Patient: sex M, age 42
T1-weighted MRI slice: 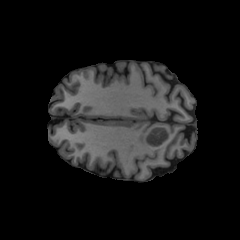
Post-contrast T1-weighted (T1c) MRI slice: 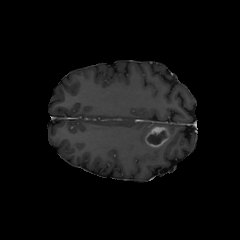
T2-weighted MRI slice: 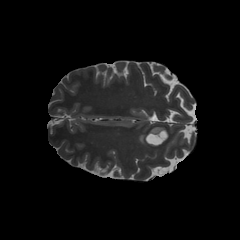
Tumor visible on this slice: yes
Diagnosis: Glioblastoma, IDH-wildtype
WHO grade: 4